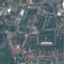
Land use / land cover: Residential